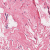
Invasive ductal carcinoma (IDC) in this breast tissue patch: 0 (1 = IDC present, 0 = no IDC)